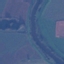
Land use / land cover: River